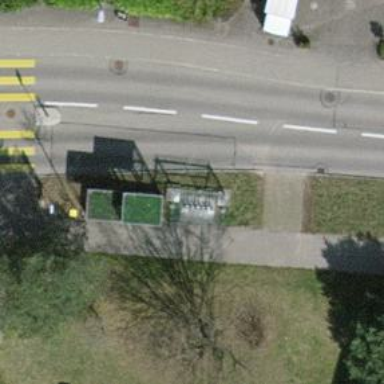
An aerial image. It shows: Shed designated as bicycle parking facility.